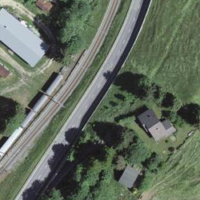
EUNIS habitat code: 23
Species observed at this site:
Ichthyosaura alpestris